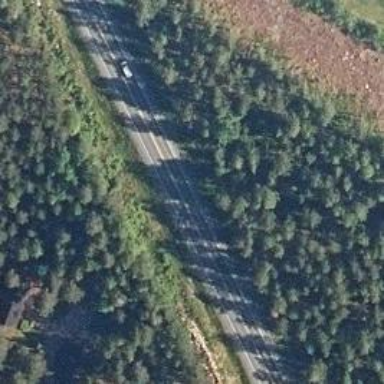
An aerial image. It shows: Asphalt road classified as trunk highway.